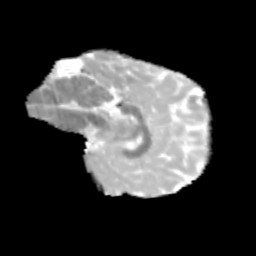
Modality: MD
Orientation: sagittal
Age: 9
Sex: male
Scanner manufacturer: siemens
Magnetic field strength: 3 T
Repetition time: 3.8 s
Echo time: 0.07 s